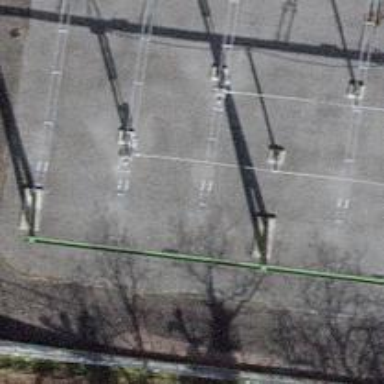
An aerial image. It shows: Insulator used in power equipment.